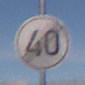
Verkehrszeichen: EndeGeschwindigkeit40
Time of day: MorningAfternoon
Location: Outdoor (Nature)
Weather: PartlyCloudy
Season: NotSpecified
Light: Natural